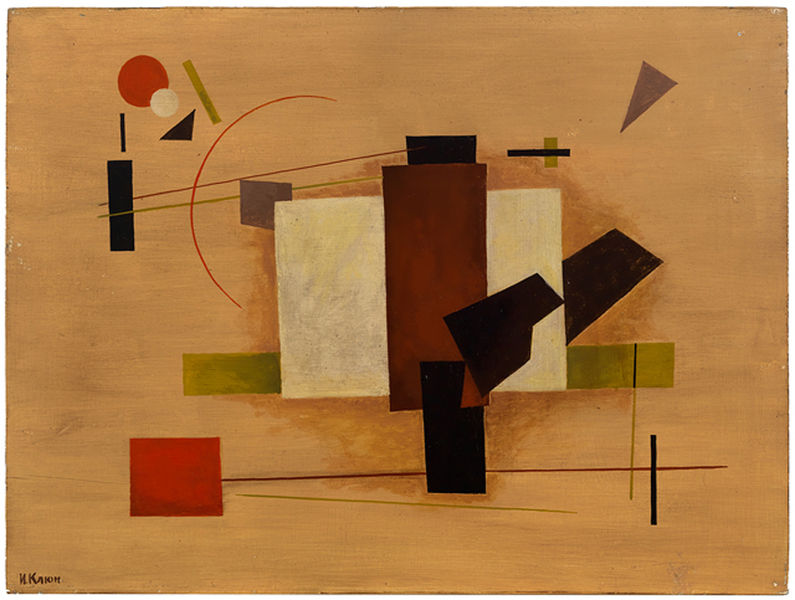
Titel: Suprematism, Suprematism
Künstler: Ivan Kliun
Standort: Amherst (Massachusetts, USA)
Institution: Mead Art Museum, Amherst College
Schlagwörter: red, black, gold, golden, green, modern, yellow, brown, orange, shadow, line, abstract, square, art, squares, circle, circles, lines, shapes, shadows, cubism, round, shape, cube, triangle, triangles